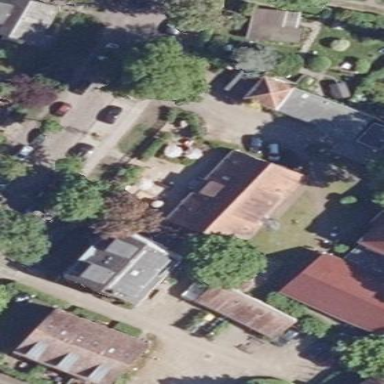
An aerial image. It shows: Building with gabled roof.